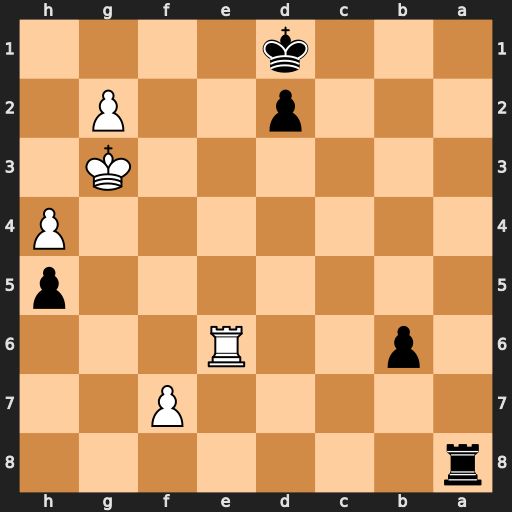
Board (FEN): r7/5P2/1p2R3/7p/7P/6K1/3p2P1/3k4
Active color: b
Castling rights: -
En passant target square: -
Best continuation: Rf8 Re7 b5